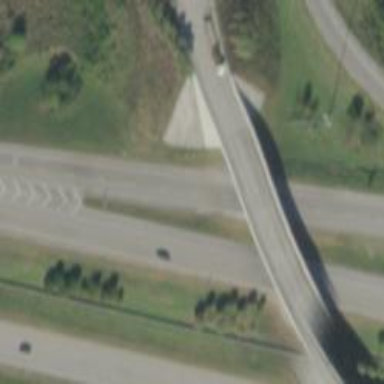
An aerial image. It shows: Asphalt motorway link.